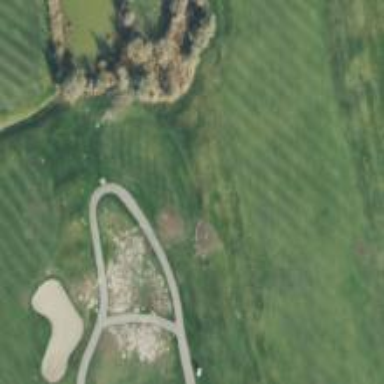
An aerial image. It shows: Service road used as golf cart path.